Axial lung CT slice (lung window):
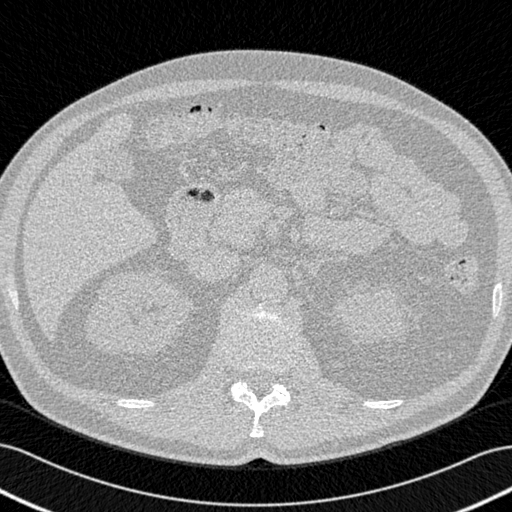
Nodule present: no